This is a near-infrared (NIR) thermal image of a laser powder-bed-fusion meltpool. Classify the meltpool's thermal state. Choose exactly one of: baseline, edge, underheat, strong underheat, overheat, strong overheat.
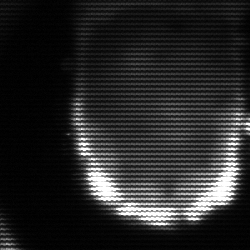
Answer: baseline